Question: I have an HTML table with 23 fields (columns across) and have this CSS for html and body:
'''
html {
background-color: #e2e2e2;
margin: 0;
padding: 0;
}
body {
background-color: #fff;
border-top: solid 10px #000;
color: #333;
font-size: .85em;
font-family: "Segoe UI", Verdana, Helvetica, Sans-Serif;
margin: 0;
padding: 0;
}
'''
my table is very long and has no styling to it and is not wrapped in a div, but the border-top and background stop as I scroll across to see the rest of the table, does anyone know how to fix this?

Here is a JFiddle <URL>
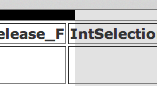
Answer: See this fiddle: <URL>
'''
html {
background-color: #e2e2e2;
margin: 0;
padding: 0;
}
body {
background-color: #fff;
color: #333;
font-size: .85em;
font-family:"Segoe UI", Verdana, Helvetica, Sans-Serif;
margin: 0;
padding: 0;
}
.table {
background-color: #fff;
border-top: 10px solid black;
}
'''
Instead of applying 'border-top: 10px solid black;' to the body you can apply it targeting the of the table inside the iframe. You need to remember to add also a to the table.